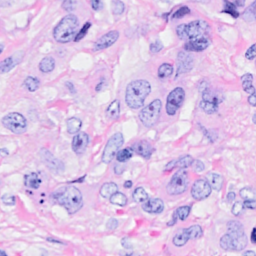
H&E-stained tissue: Breast